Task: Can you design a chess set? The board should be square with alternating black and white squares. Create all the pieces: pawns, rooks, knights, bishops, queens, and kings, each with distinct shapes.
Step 447:
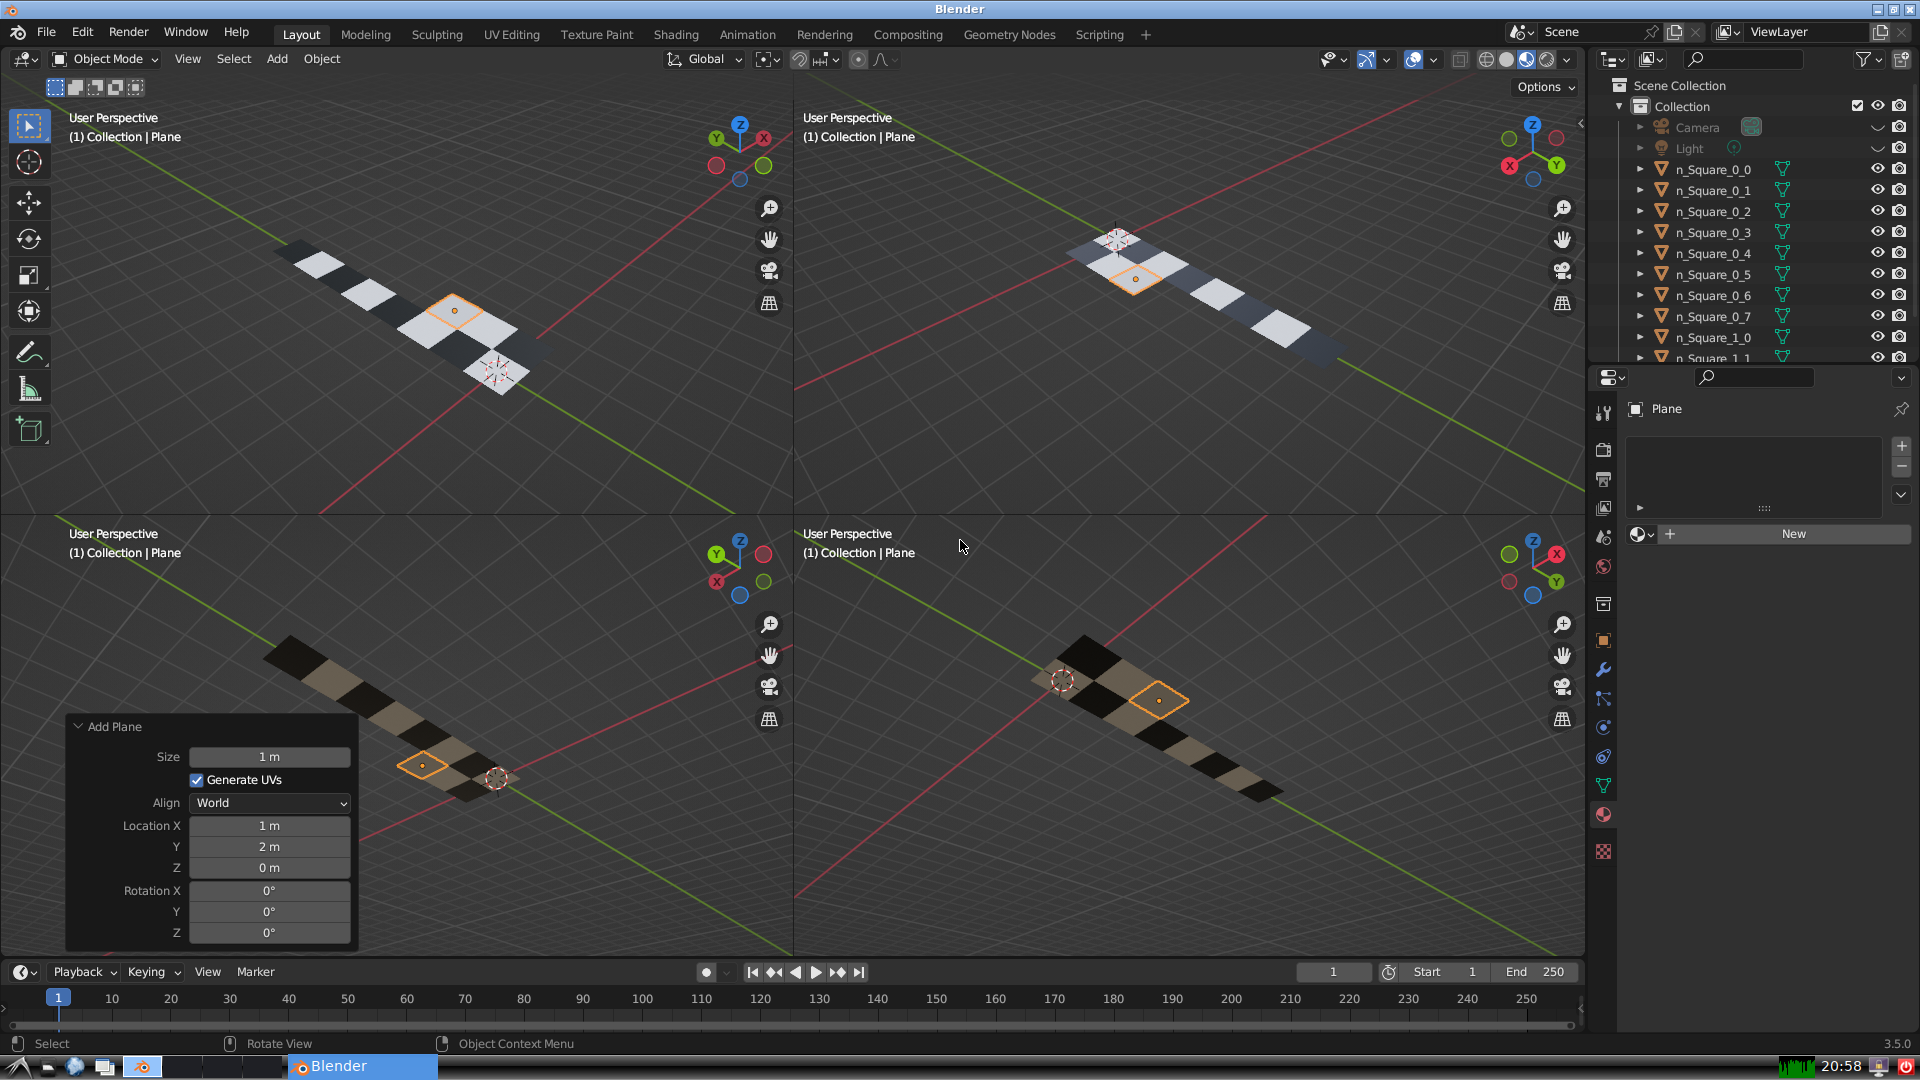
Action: {"key_press": ['Ctrl, Home']}